Field crop: maize
Growth stage: 1
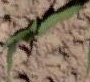
Species: maize